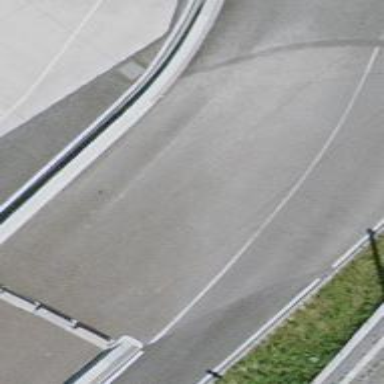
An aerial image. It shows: Service road with asphalt surface passing through tunnel.